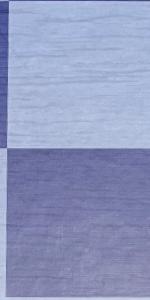
Label: Empty